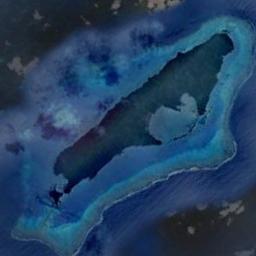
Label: island